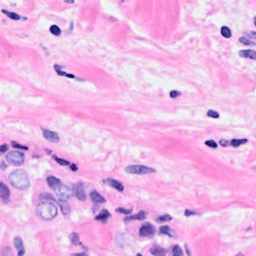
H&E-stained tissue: Breast